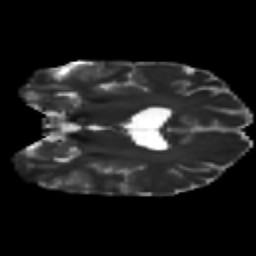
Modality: T2w
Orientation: coronal
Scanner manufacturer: ge
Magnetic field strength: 3 T
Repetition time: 17 s
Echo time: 0.0864 s